Question: I have a video sequence of which one frame is shown below as shown below.
I was trying to use corner detection to find the edges of the rectangle on the sheet of paper.

I am using the Shi-Tomasi corner detector for the same. However it detects a number of other things that I don't need from the background of the image. How can I narrow down my ROI to only the sheet of paper.
Second Question:
In the video sequence upon detecting The corners I need to play another video inside the rectangle. I was trying to do this using a single thread but it lead to a lot of lag and jerks. What can I possibly do to improve my processing speed. Do I need to use multiple threads for each video. One video is from the webcam while the other is from the hard-drive.
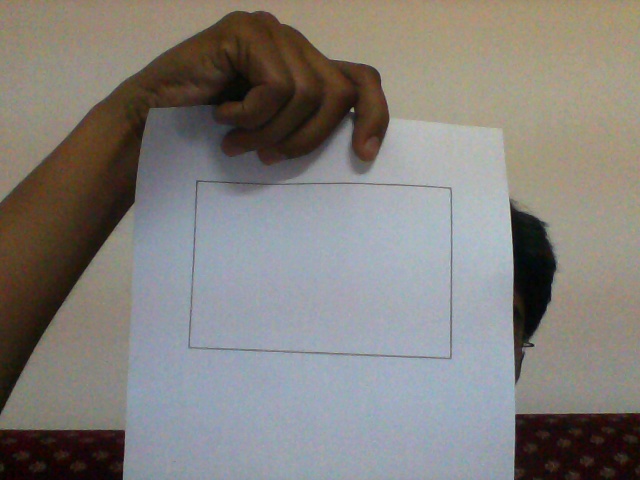
Answer: Here is what I did for one of previous projects.
1. Find all contours in your picture and approximate each with 4 corner shape
2. Find right rectangle with your own condition such as rectangle with area > <PHONE>
3. (optional) you will notice that your rectangle is not real rectangle because of 3D world. You might want to do perspective transformation to get correct rectangle
4. Paint green or whatever texture on the found rectangle since you already have 4 corners from above
As for jerky playing, you might want to use not only multithreading with GPU but also encryption to improve speed.